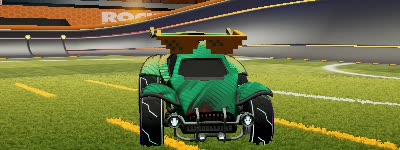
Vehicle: octane